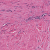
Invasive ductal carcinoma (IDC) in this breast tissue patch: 0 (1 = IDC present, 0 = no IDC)